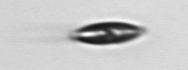
Label: pennate